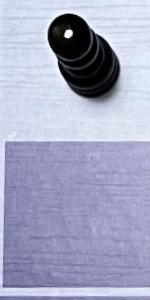
Label: Empty